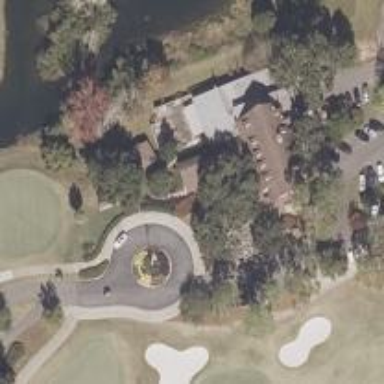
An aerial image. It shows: Clubhouse building at golf course.